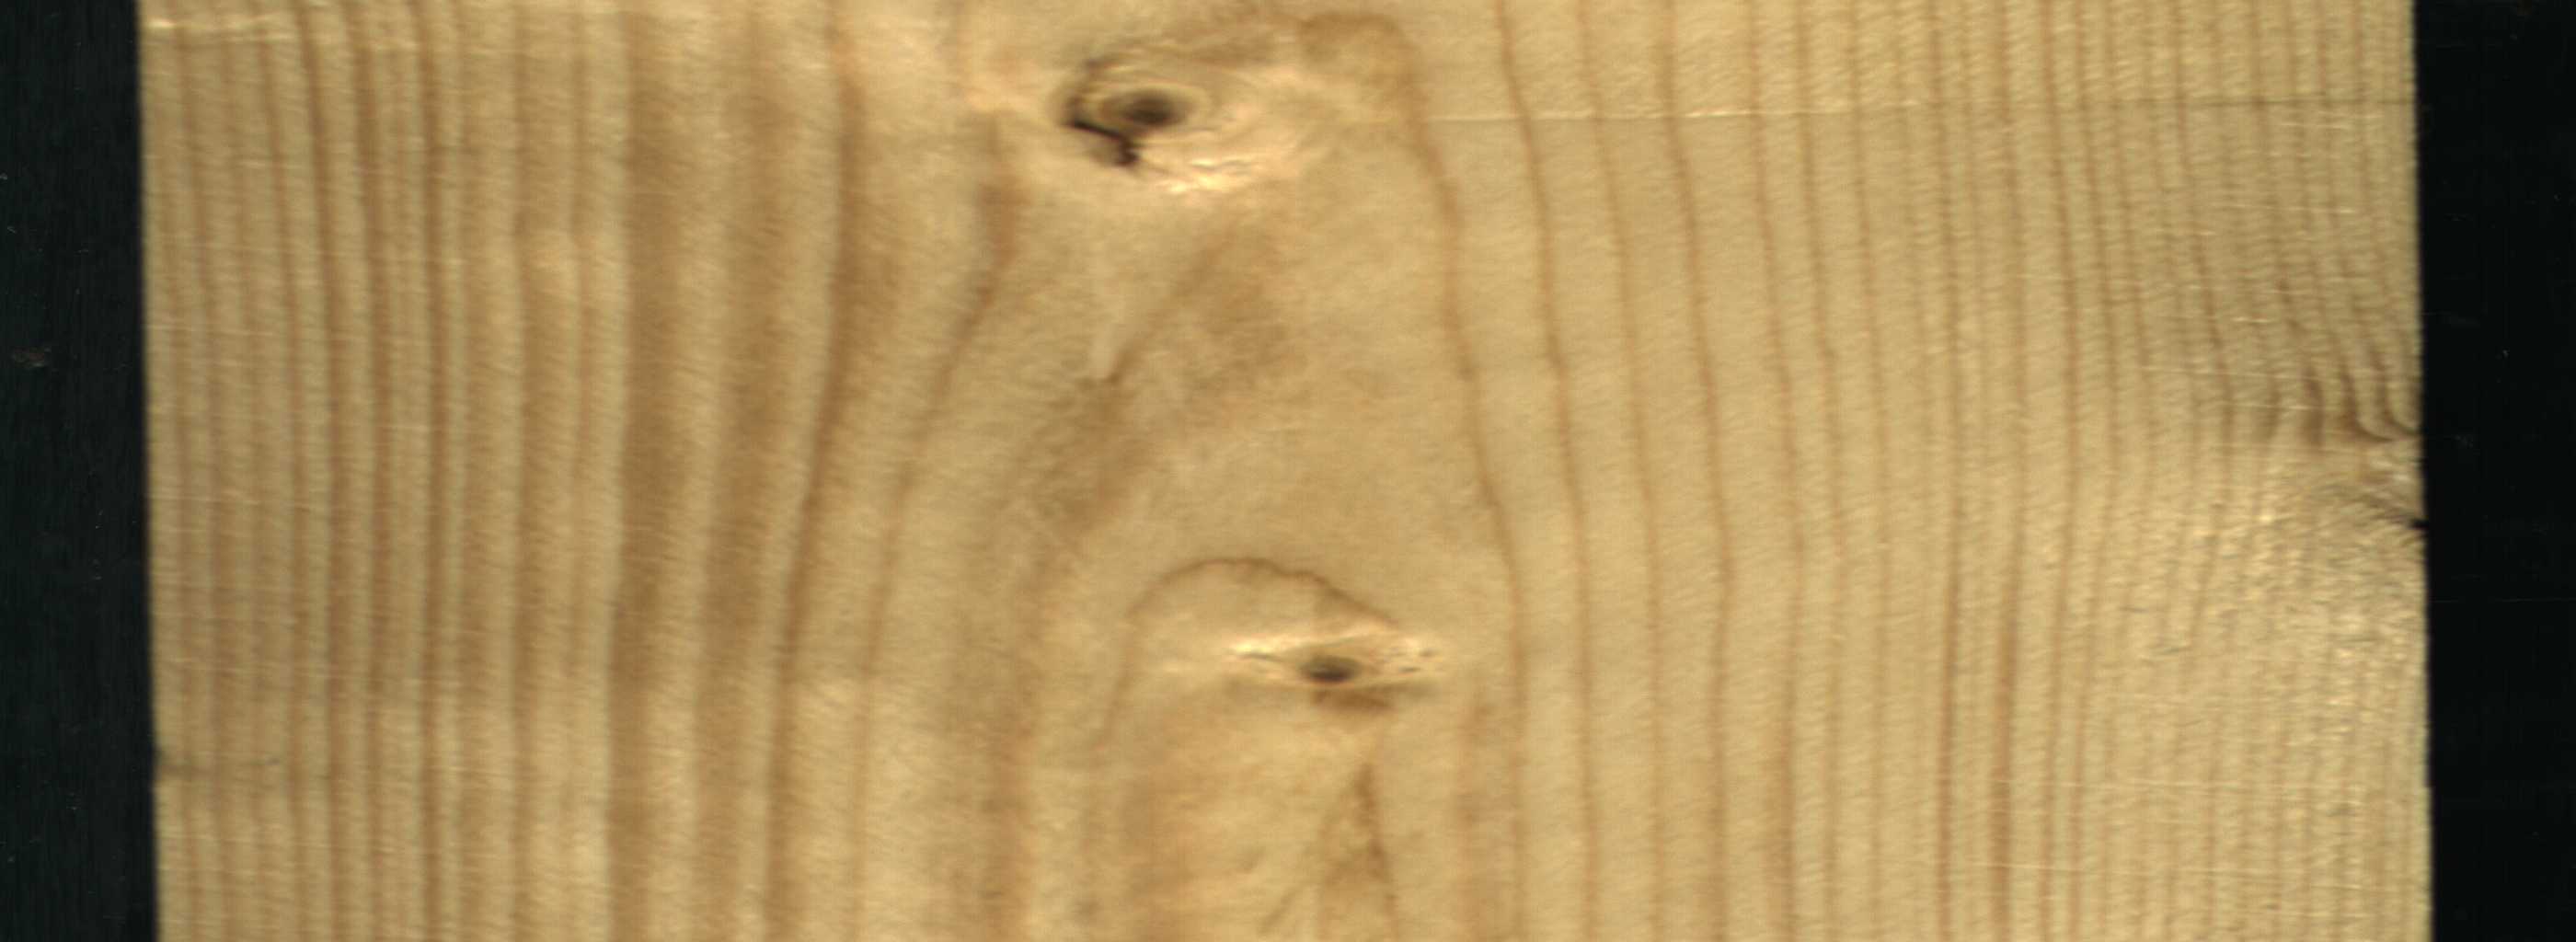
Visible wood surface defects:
Dead_Knot
Live_Knot